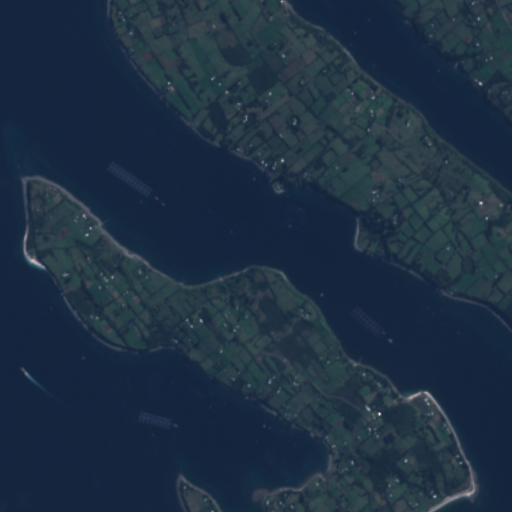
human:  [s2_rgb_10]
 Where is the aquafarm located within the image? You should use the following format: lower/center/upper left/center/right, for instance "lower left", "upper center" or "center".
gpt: The aquafarm is located in the lower right of the image.
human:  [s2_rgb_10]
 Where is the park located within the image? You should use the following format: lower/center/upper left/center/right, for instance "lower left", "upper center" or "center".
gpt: The park is located in the upper center of the image.
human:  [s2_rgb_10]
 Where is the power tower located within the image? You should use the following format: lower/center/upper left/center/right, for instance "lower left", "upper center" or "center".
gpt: The power tower is located in the center right of the image.
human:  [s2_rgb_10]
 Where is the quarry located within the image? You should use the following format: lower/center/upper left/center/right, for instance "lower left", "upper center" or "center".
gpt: There is no quarry in the image.